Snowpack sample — Buffalo Mountain, Silverthorne, Colorado, USA (1/25/25, 10:11 AM MST)
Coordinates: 39.6222, -106.1139
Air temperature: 22 °F
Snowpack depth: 110 cm
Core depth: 30 cm
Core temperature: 42.8 °F
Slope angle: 12°, slope face: 102°
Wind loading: high
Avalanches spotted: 0
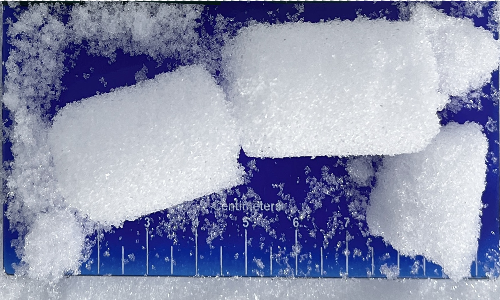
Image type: core
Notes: No avalanches nearby, collected on the outskirts of a fire break 15 meters from the treeline, on way to Buffalo and Red Mountain